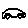
Label: car